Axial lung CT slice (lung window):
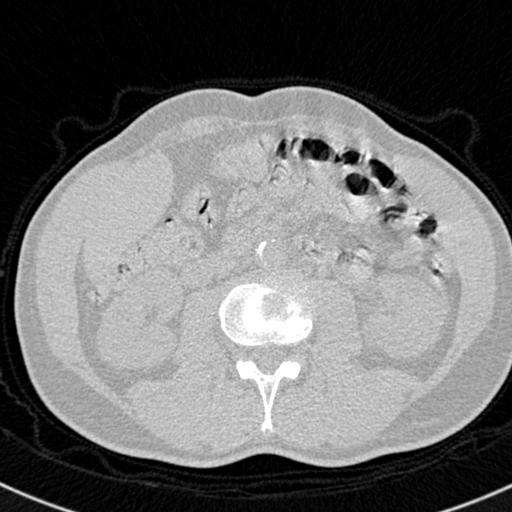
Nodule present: no